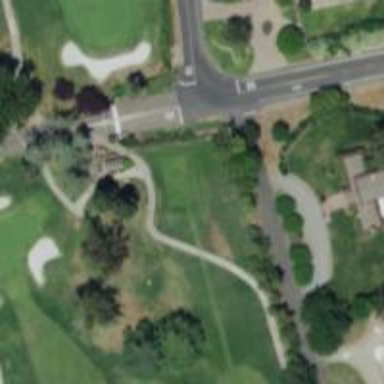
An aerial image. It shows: Path designated for golf carts.